Interaction volume radius: 10 \u00c5
Interaction volume height: 35 \u00c5
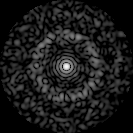
Disorder parameter: 0.839